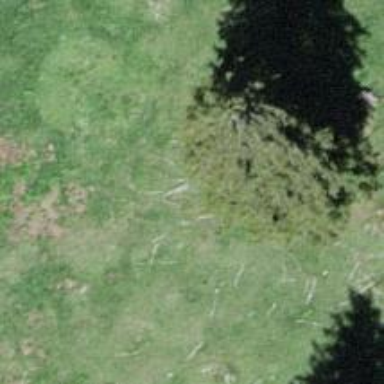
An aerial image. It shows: Needle-leaved tree in its natural environment.